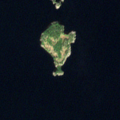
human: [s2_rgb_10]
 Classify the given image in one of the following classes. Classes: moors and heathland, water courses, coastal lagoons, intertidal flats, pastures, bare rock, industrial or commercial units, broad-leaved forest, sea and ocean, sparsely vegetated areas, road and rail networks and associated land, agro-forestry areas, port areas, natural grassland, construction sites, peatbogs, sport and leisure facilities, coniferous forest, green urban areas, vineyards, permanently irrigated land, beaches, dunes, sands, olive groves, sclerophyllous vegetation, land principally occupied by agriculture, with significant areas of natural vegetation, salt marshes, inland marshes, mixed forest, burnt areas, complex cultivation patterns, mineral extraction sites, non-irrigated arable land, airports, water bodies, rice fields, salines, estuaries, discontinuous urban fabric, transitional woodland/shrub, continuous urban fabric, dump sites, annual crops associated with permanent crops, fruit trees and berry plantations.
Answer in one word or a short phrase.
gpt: water bodies